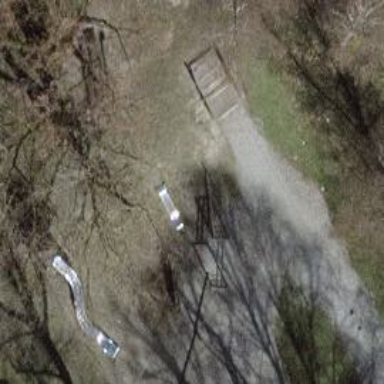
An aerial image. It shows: Playground featuring basket swing.